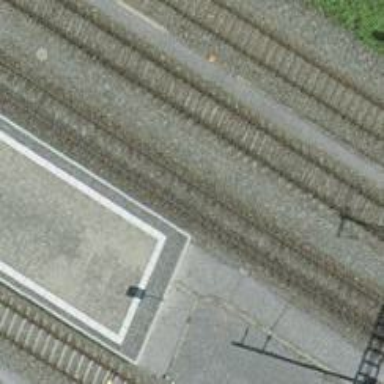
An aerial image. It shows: Close-up of railway platform edge.